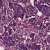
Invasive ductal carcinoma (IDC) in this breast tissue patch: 1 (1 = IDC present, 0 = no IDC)